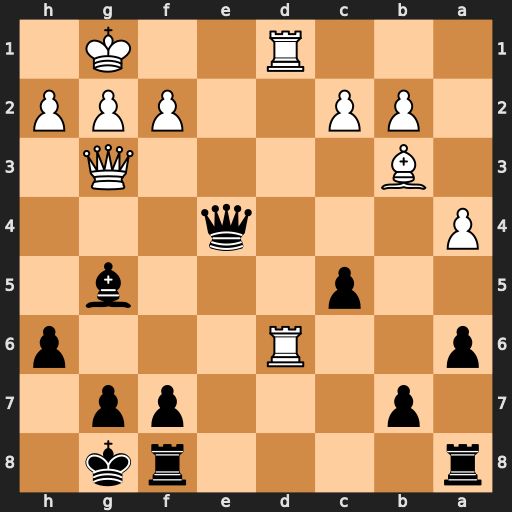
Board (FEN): r4rk1/1p3pp1/p2R3p/2p3b1/P3q3/1B4Q1/1PP2PPP/3R2K1
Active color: b
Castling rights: -
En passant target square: -
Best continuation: c4 Bxc4 Qxc4